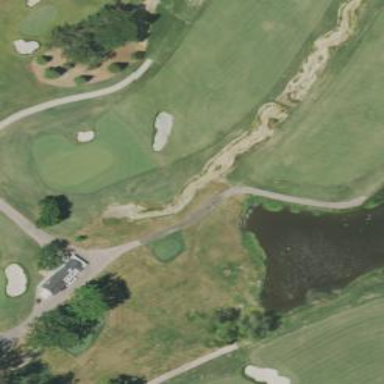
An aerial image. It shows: Footway that doubles as golf path.